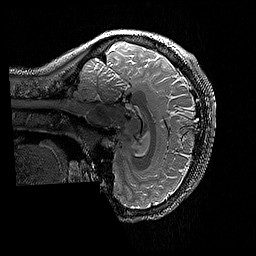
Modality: T2w
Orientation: sagittal
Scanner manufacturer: siemens
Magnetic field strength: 3 T
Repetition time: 3.2 s
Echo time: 0.428 s